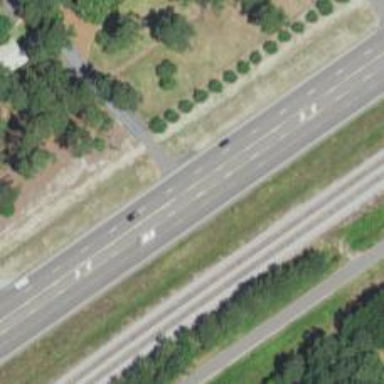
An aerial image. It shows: Asphalt road designated as trunk highway.